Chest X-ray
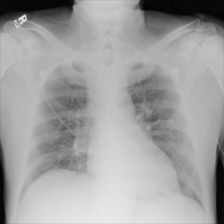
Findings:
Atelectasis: negative
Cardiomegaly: negative
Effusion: negative
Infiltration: negative
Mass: negative
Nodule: negative
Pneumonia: negative
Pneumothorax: negative
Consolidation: negative
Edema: negative
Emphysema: negative
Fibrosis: negative
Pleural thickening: negative
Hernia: negative